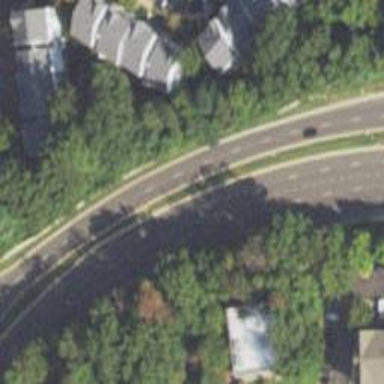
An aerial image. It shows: Secondary road.